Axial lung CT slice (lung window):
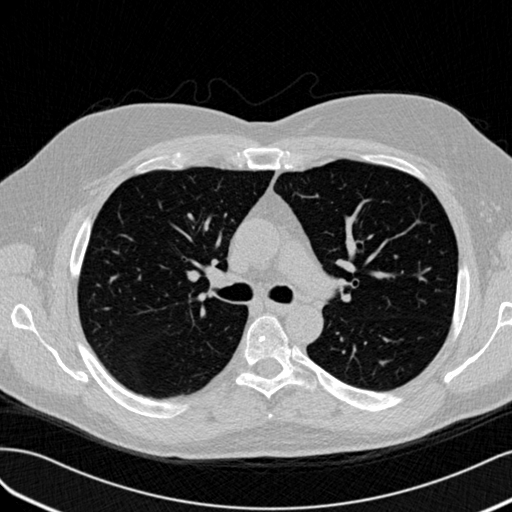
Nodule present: no